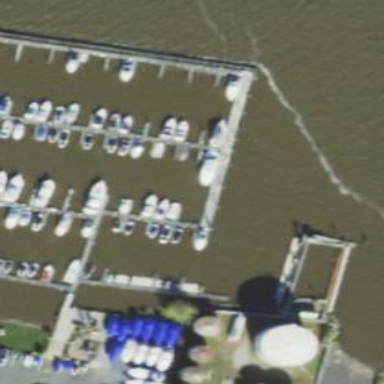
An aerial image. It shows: Man-made pier.